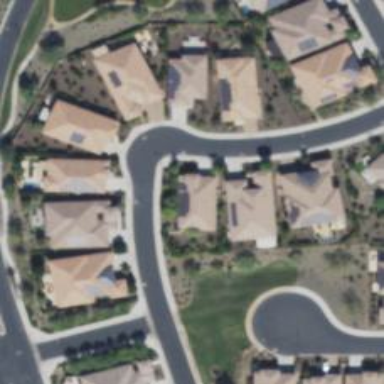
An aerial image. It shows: Asphalt road in residential area.